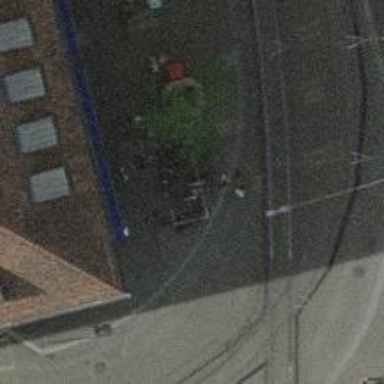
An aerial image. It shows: Bicycle parking with wide stands available.